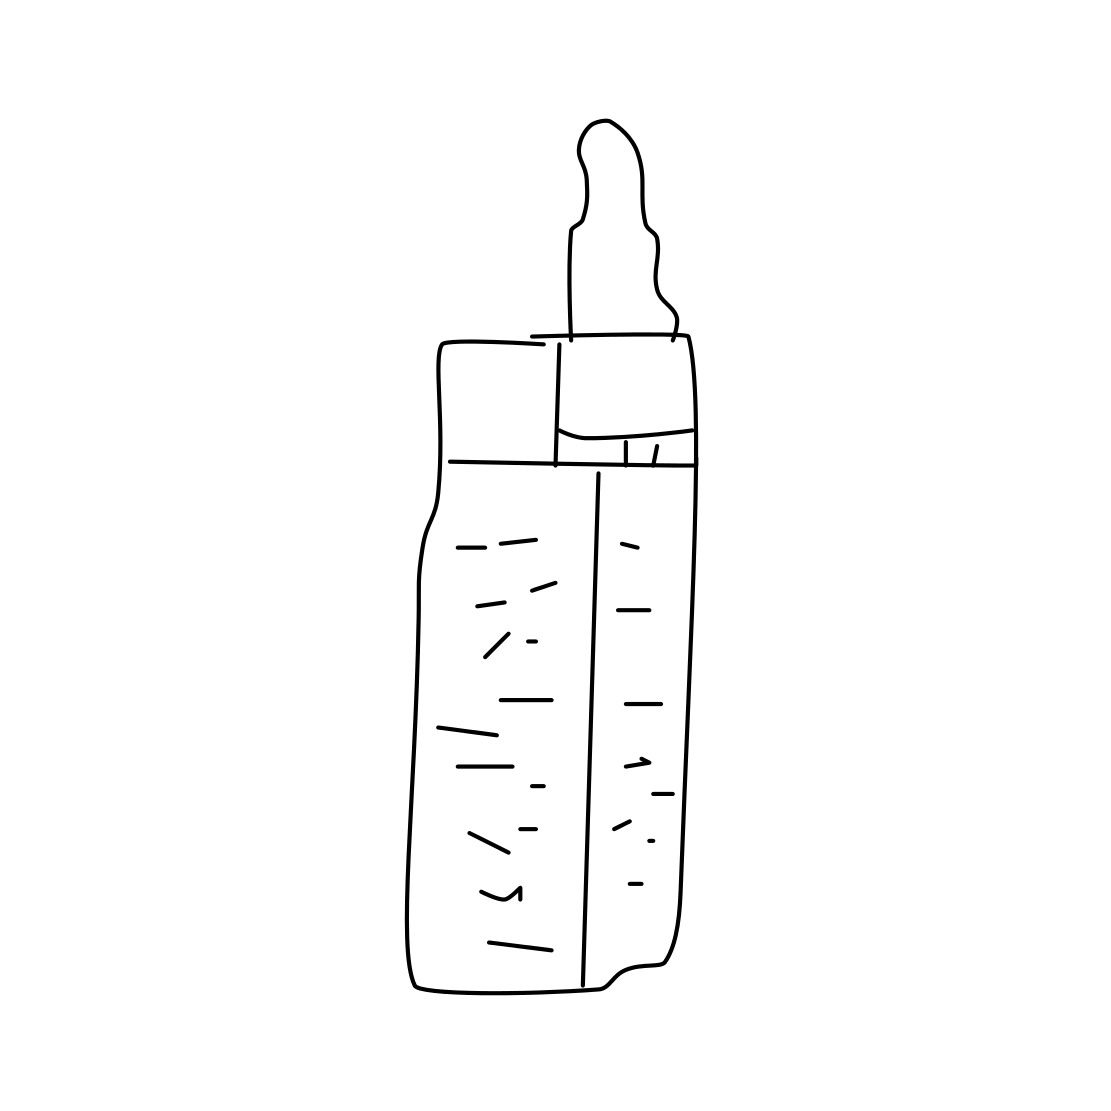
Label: lighter